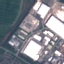
Land use / land cover class: Industrial